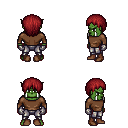
a pixel art fantasy rpg character, male body template, orc, green skin, brown long-sleeve shirt, metal pants, brunette plain hairstyle, metal gloves, brown shoes, four views (front, back, left, right), 2x2 character sprite sheet, small pixel art, hard edges, no anti-aliasing